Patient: sex M, age 72
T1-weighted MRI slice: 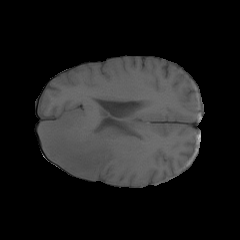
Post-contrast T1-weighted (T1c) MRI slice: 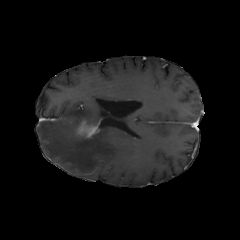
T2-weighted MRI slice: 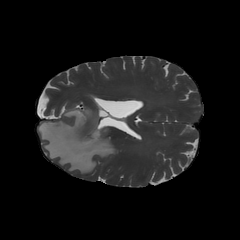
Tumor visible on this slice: yes
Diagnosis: Glioblastoma, IDH-wildtype
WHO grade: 4